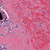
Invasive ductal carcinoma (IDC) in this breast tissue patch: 0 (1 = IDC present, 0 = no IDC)